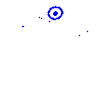
Particle: kaon